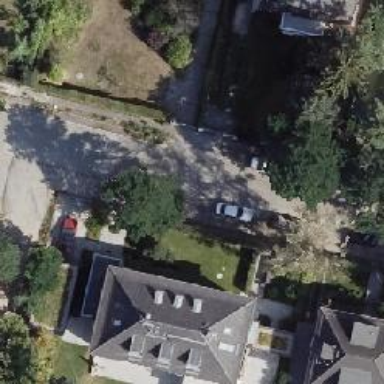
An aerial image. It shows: Residential road with sidewalks on both sides.